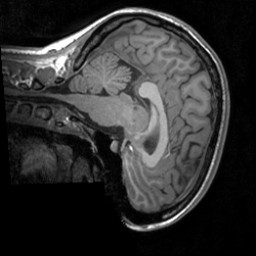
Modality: T1w
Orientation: sagittal
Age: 20
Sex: female
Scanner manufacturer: siemens
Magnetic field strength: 3 T
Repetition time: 1.9 s
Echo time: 0.00226 s